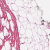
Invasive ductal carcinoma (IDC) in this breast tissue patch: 0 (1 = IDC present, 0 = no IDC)